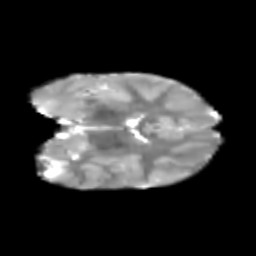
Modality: T2w
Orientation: coronal
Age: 6
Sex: male
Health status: healthy